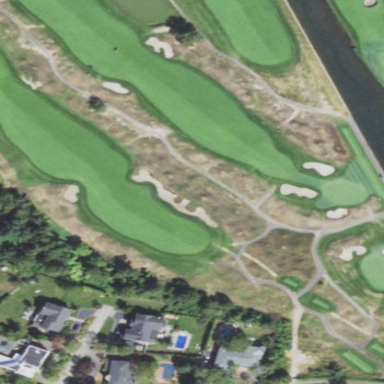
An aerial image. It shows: Grassy area designated as golf fairway.